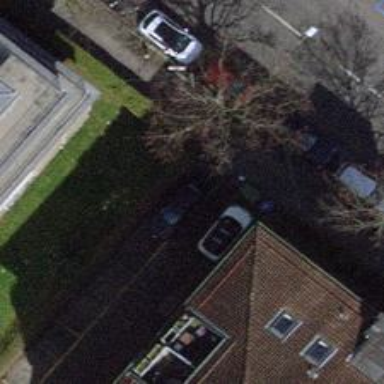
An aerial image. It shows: Bollard.